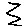
Label: zigzag